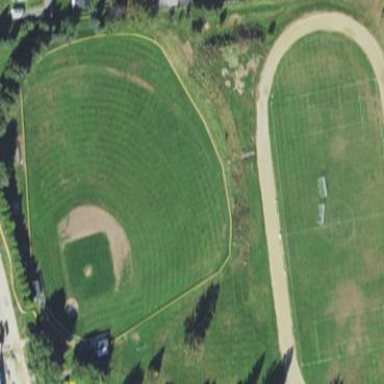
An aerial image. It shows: Baseball pitch for leisure land.